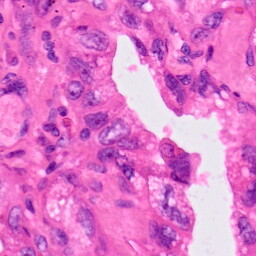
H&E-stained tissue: Lung